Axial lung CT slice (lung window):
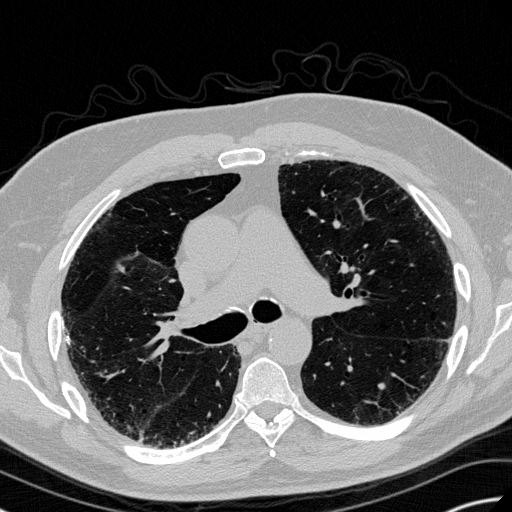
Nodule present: no